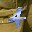
Label: 4